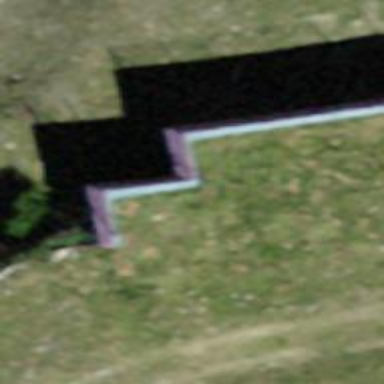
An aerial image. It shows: Retaining wall.